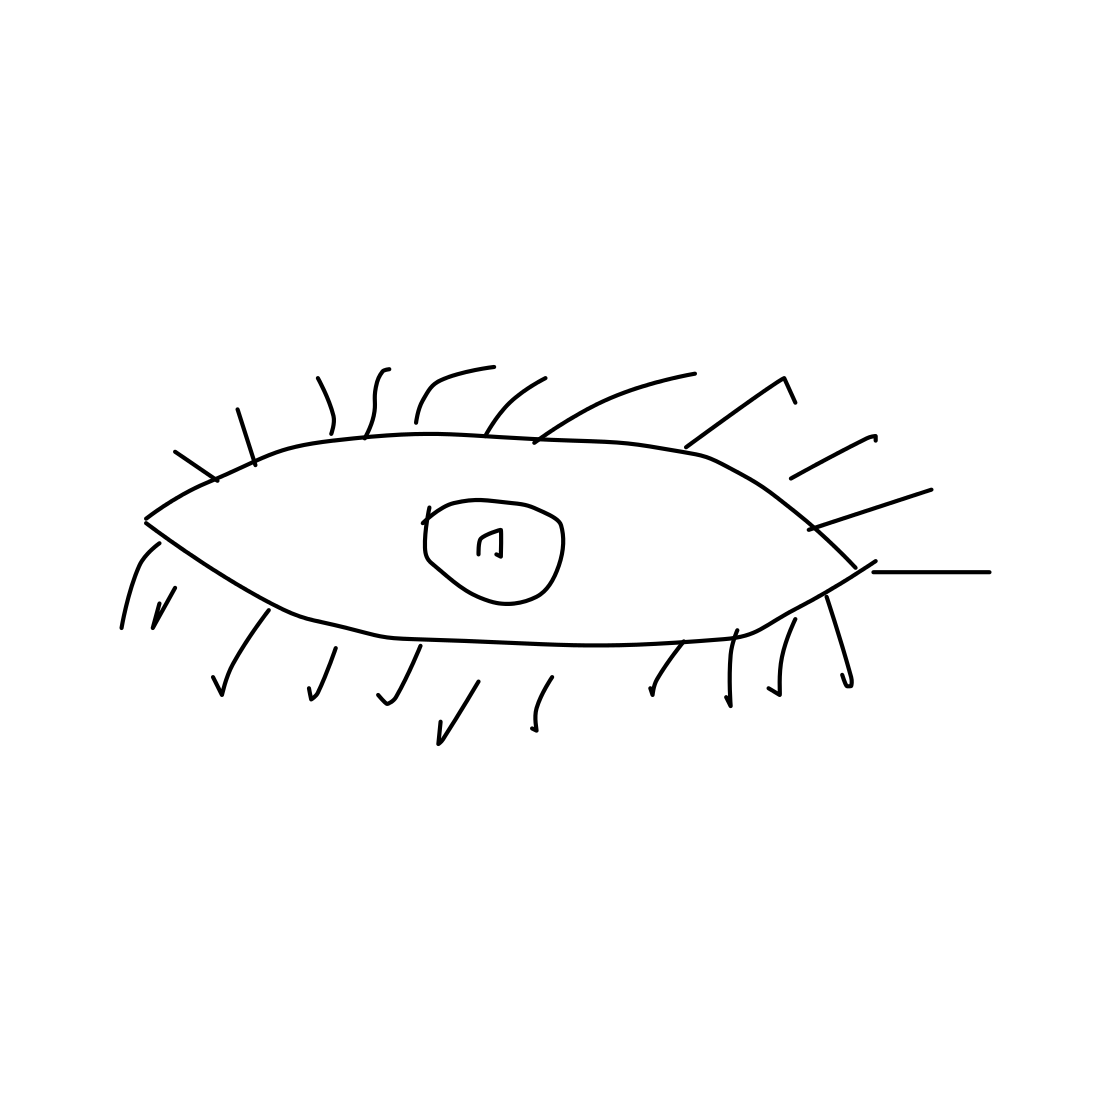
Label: eye